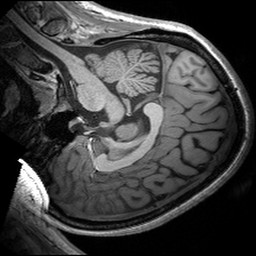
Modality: T1w
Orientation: sagittal
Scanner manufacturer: siemens
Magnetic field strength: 3 T
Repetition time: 2.53 s
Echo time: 0.00299 s